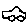
Label: car